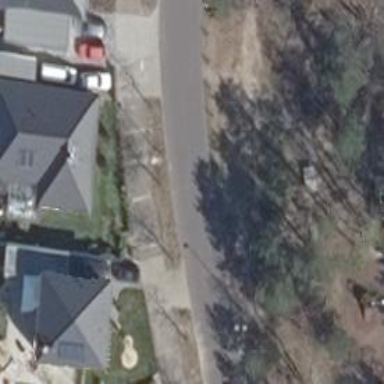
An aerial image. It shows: Residential road with asphalt surface. There is sidewalk on the left side.